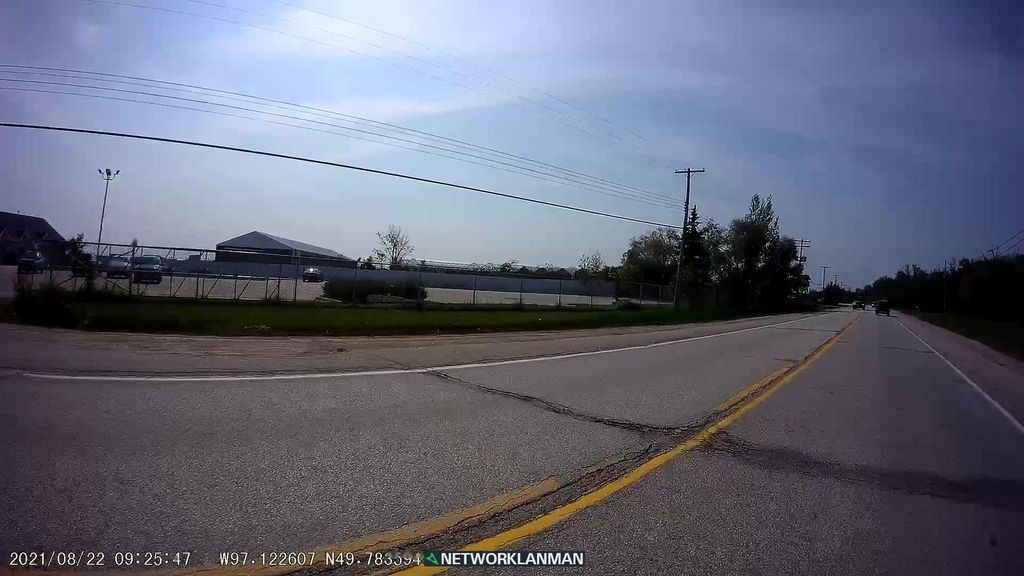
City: winnipeg